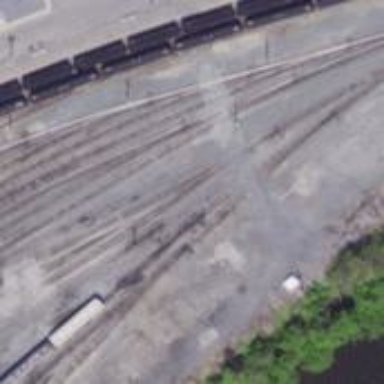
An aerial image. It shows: Railway siding for service.